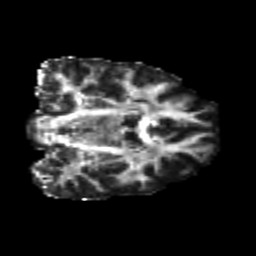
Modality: FA
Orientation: coronal
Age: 24
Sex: female
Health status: healthy
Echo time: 0.074 s